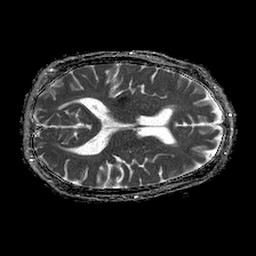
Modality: ADC
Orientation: axial
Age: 52
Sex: male
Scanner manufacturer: philips
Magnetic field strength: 1.5 T
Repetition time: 4.6 s
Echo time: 0.08631 s